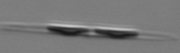
Label: Pseudo-nitzschia